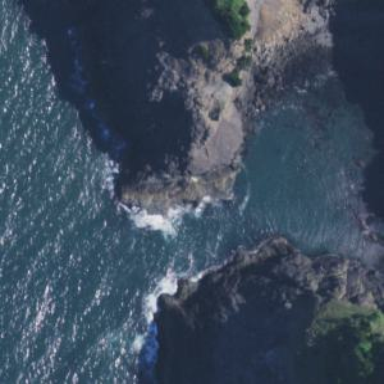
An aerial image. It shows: Natural rock reef.